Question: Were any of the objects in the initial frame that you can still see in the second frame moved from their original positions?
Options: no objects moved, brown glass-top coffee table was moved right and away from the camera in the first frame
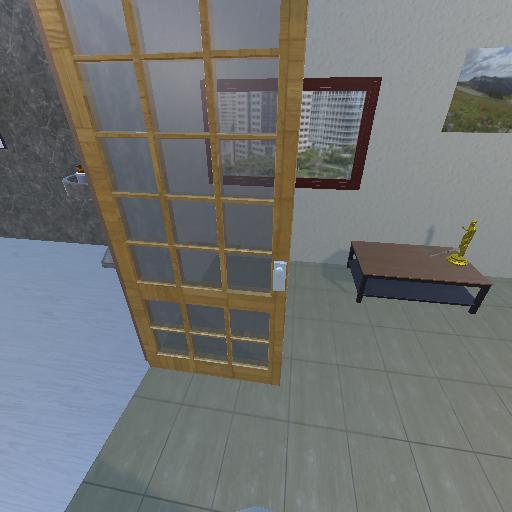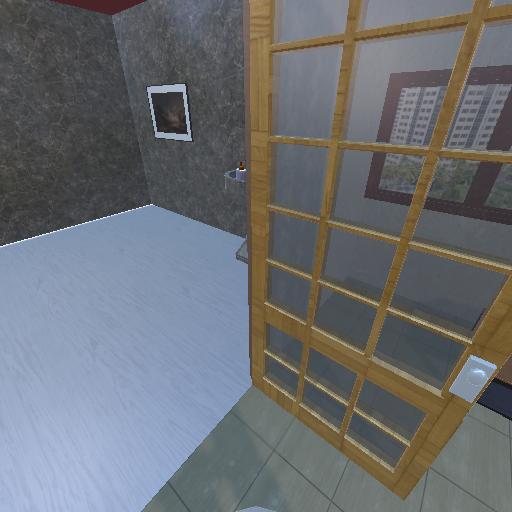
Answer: no objects moved